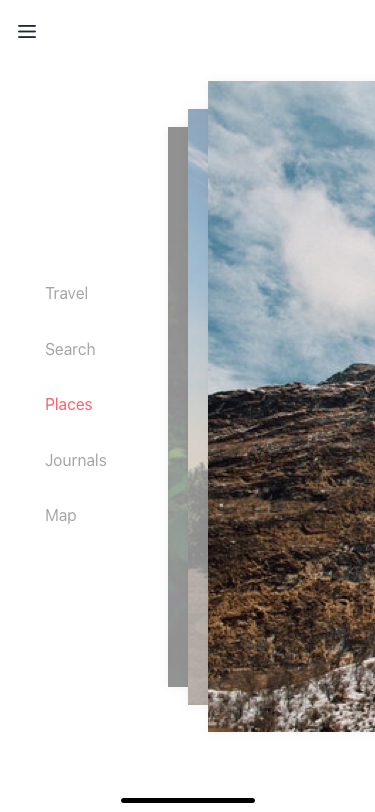
Text in this UI design:
Travel
Search
Places
Journals
Map